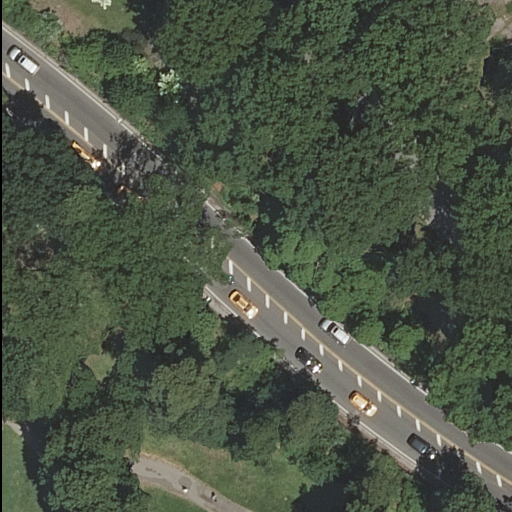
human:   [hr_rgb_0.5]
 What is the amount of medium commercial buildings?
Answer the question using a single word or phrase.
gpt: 0

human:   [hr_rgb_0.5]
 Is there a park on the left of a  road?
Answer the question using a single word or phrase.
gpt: no

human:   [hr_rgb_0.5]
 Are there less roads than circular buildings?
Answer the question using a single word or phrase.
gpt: no

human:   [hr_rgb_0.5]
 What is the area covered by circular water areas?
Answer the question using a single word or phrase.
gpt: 0m2

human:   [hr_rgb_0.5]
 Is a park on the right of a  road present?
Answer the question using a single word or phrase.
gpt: yes

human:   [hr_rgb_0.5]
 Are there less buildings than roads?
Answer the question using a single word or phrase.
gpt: yes

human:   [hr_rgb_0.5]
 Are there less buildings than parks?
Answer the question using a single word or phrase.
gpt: yes

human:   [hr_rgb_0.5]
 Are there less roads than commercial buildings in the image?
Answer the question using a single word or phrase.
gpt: no

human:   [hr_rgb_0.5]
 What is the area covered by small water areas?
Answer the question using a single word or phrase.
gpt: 0m2

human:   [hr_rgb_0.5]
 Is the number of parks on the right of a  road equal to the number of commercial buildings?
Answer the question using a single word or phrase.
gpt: no

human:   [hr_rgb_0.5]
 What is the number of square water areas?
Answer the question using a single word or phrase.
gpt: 0

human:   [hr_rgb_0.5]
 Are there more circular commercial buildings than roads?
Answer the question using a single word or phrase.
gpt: no

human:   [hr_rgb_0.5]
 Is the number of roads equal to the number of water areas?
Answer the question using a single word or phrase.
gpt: no

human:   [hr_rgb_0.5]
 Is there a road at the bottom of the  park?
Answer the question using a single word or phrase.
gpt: no

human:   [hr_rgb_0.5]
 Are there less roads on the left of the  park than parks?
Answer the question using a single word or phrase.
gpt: no

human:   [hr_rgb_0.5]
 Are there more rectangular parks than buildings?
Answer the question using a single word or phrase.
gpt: yes

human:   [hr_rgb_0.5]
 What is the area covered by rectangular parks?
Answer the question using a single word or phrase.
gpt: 10631m2

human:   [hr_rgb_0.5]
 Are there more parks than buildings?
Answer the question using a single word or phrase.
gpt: yes

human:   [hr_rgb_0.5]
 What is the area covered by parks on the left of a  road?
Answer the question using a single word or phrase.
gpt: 0m2

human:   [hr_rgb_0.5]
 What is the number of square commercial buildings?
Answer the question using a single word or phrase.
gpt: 0

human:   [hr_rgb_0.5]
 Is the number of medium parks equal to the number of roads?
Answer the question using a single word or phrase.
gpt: no

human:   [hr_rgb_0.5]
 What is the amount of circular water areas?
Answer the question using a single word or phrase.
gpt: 0

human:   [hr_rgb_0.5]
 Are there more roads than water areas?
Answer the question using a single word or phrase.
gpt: yes

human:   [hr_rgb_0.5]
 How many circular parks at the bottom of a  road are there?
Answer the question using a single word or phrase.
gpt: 0

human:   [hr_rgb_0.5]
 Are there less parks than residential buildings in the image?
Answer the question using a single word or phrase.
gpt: no

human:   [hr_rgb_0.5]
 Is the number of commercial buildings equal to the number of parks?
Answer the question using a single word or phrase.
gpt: no

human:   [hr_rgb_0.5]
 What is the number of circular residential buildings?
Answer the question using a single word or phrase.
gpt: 0

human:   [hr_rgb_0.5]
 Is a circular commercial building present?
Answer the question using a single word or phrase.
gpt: no

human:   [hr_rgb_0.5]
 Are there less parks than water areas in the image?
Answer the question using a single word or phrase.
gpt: no

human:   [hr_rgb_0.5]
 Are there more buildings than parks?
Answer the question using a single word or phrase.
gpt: no

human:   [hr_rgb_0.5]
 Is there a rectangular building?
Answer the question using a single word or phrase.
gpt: no

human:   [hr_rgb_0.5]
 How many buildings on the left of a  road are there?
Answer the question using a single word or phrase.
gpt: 0

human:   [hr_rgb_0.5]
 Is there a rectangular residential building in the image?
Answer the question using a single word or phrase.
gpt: no

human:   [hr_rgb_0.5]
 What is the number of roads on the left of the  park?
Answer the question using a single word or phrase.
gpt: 3

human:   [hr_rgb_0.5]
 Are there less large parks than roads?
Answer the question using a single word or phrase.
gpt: yes

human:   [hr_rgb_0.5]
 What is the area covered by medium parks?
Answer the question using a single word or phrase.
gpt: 0m2